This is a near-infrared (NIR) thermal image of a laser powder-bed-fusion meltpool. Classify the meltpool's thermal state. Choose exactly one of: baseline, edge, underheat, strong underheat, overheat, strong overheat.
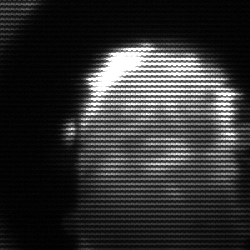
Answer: baseline